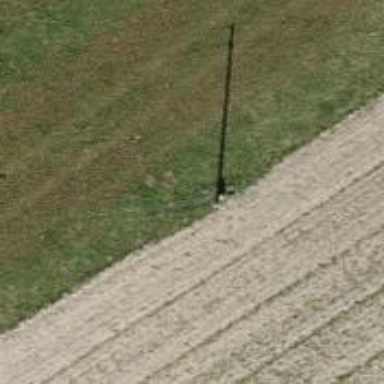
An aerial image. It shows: Power pole.